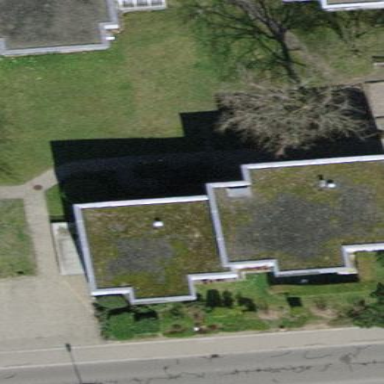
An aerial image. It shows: Building with flat roof.